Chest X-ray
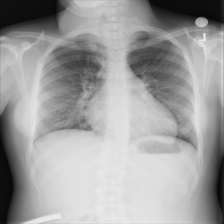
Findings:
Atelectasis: negative
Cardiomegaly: negative
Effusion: negative
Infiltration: negative
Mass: negative
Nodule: negative
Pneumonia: negative
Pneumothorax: negative
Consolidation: negative
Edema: negative
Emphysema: negative
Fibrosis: negative
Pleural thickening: negative
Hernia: negative